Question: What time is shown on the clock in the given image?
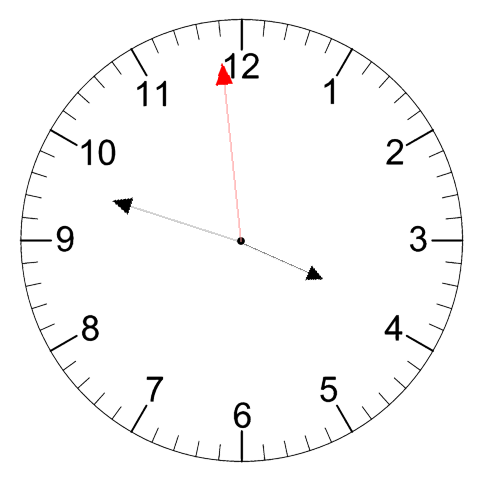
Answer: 03:47:59